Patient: sex M, age 79
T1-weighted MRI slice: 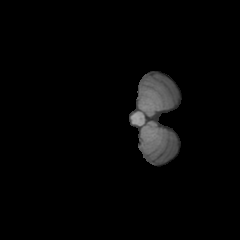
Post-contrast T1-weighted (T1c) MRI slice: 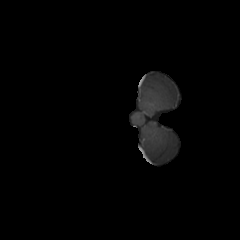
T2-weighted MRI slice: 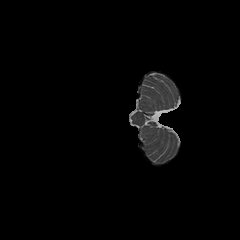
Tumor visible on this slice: no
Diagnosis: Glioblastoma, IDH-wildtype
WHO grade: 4